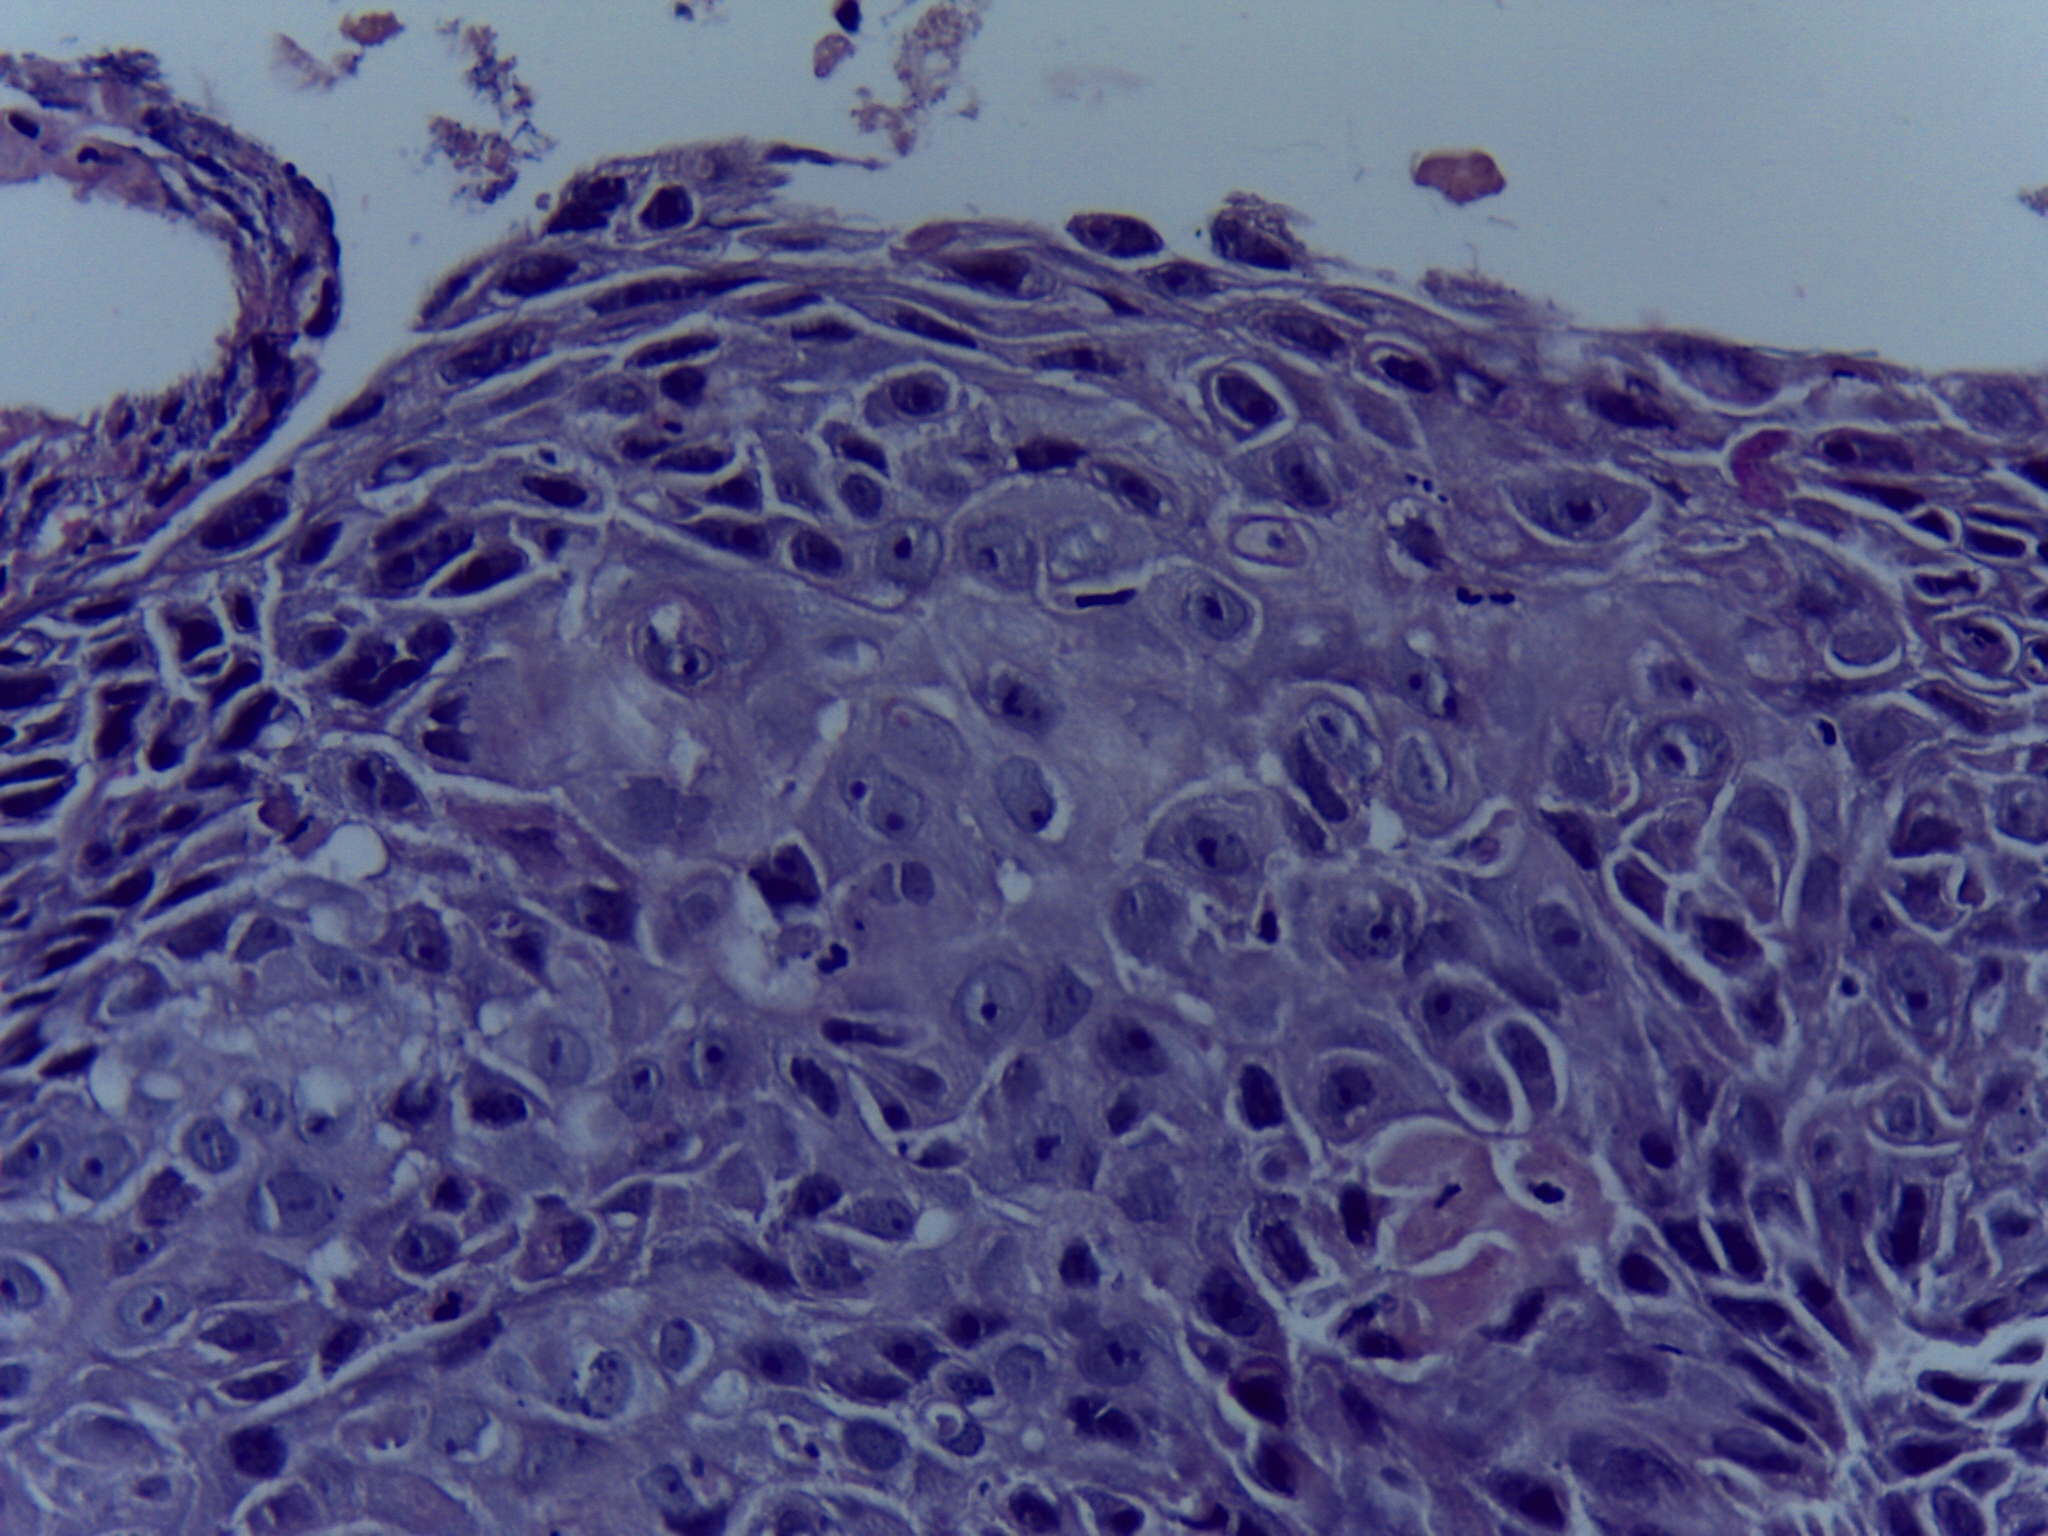
Diagnosis: OSCC